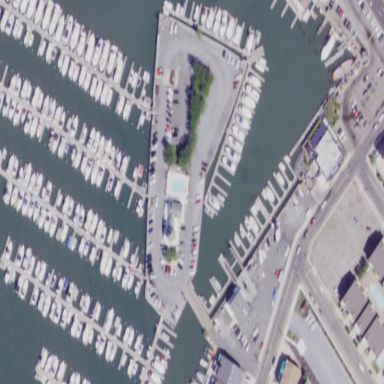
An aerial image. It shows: Marina on leisure land.